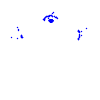
Particle: kaon